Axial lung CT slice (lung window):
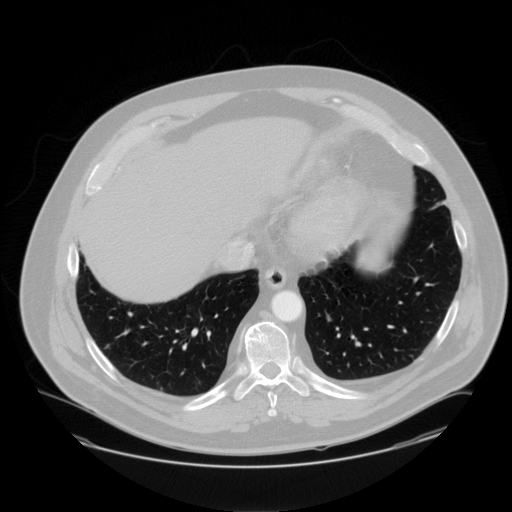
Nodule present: no